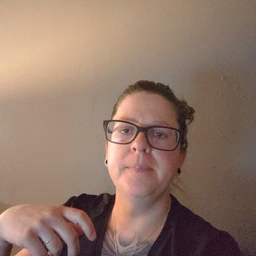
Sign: time